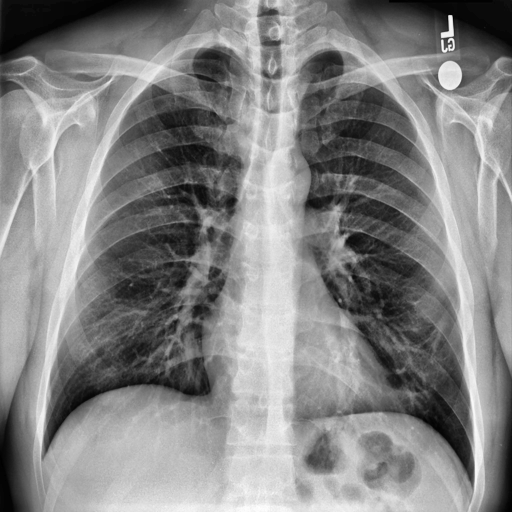
Finding: NORMAL